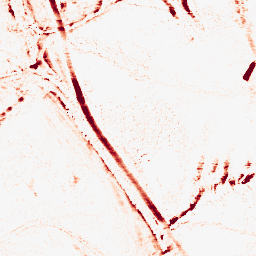
Category: morphological
Decomposition family: morphological_ellipse
Decomposition parameters: operation: opening
width: 5
height: 10
Upsampling method: sinc_hamming
Upsampling parameters: scale: 2
kernel_size: 8
Upsampling scale: 2